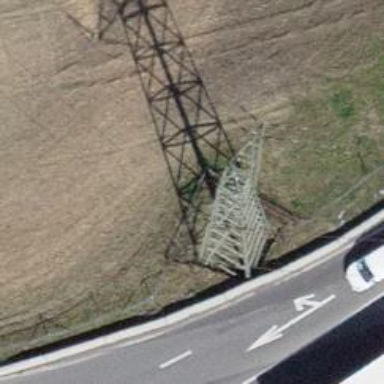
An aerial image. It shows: Towering power structure.